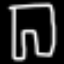
Label: pants